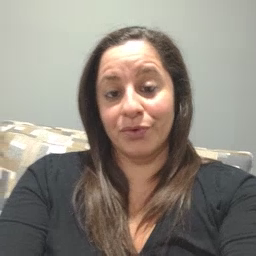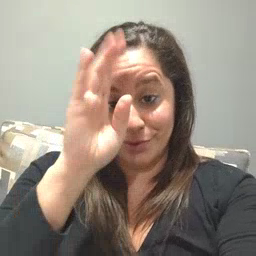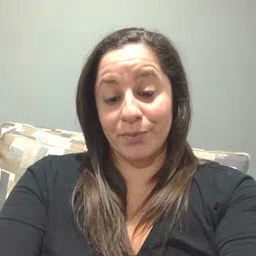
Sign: hello